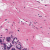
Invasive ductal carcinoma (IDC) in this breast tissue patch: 0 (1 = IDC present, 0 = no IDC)